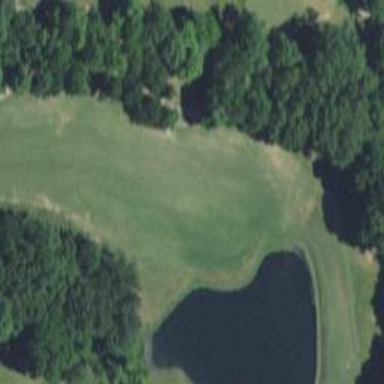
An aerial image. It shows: Golf hole.